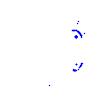
Particle: kaon